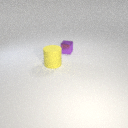
small purple metal cube to the right of large yellow rubber cylinder